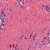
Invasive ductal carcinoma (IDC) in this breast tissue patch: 0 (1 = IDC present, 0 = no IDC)